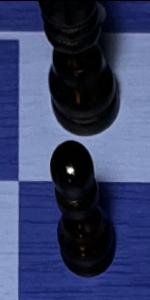
Label: Pawn_Black